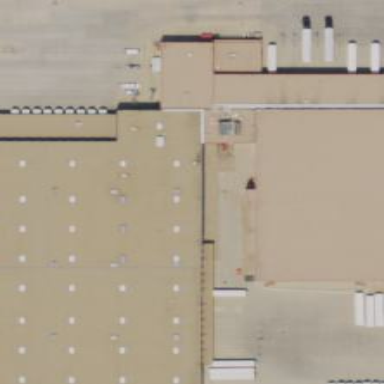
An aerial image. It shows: Industrial building.